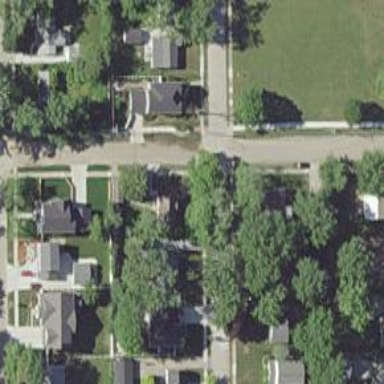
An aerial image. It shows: Residential road.